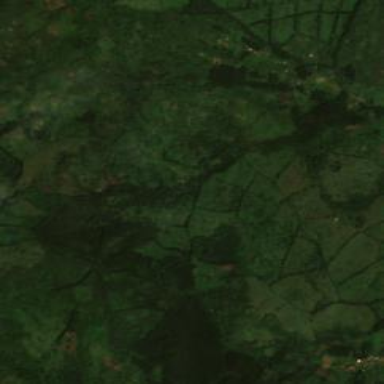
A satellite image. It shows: Beautiful woodland area.